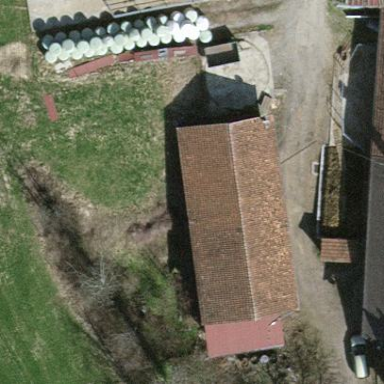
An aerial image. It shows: Barn.